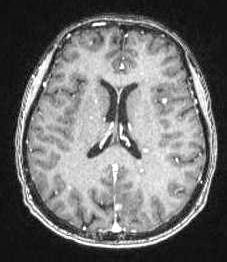
Label: notumor